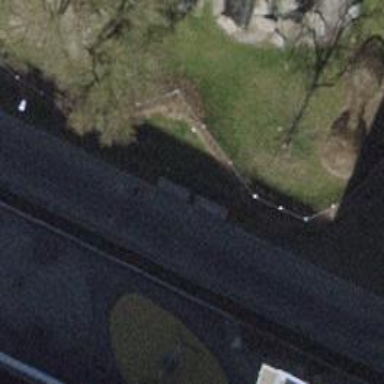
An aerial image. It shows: Brown bench.